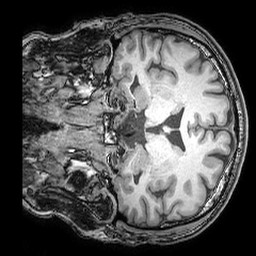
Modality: T1w
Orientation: coronal
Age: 36
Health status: ill
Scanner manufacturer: philips
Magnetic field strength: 3 T
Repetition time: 0.007 s
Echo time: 0.0035 s